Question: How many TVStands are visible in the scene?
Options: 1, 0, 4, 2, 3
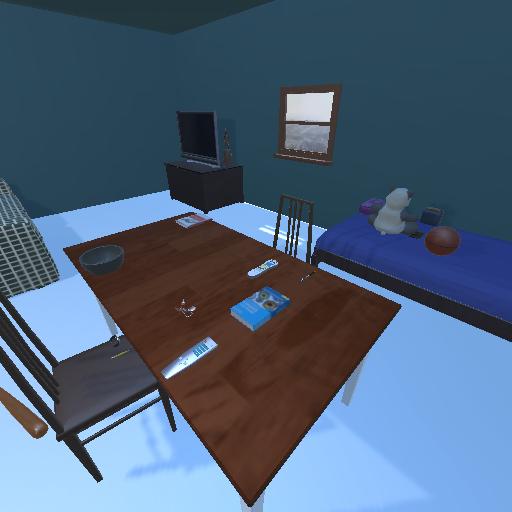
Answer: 1